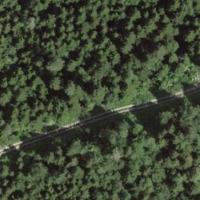
EUNIS habitat code: 43
Species observed at this site:
Artemisia vulgaris